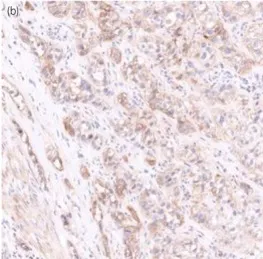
With PD-L1 expression in the majority of tumor cells.
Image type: pathology (immunostaining)